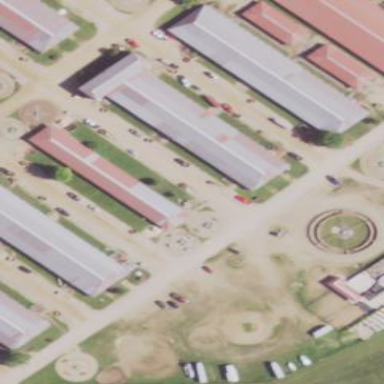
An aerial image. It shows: Stable.